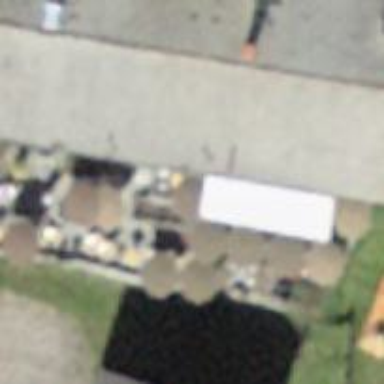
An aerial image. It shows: Restaurant.